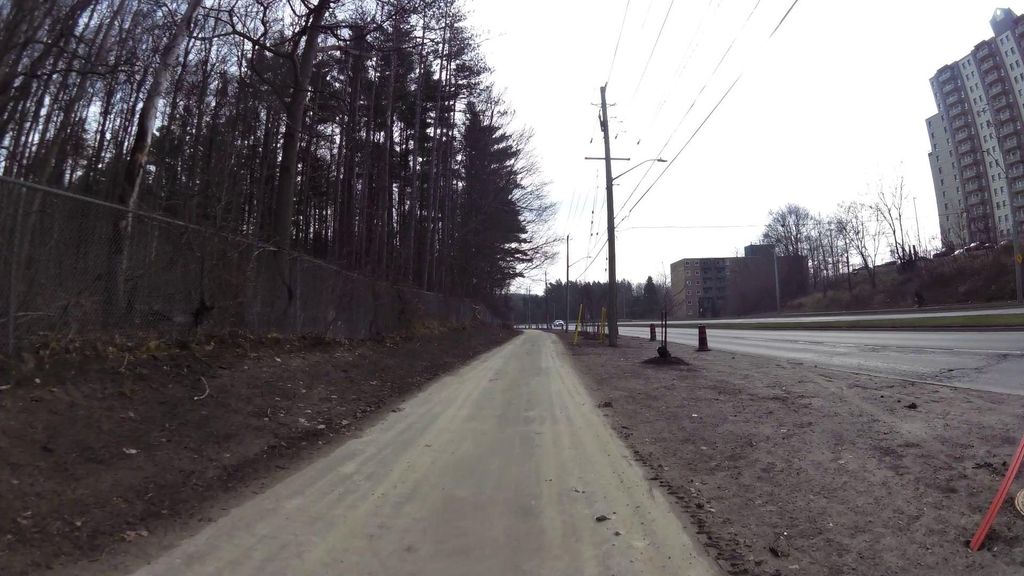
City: kitchener-waterloo